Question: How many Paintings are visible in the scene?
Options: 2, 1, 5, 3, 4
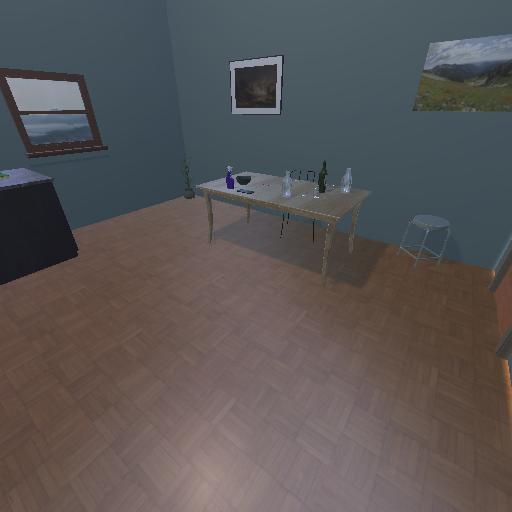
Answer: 2